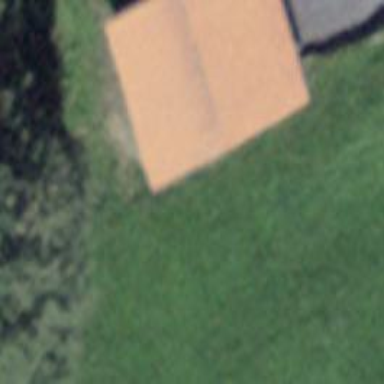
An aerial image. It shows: Barn.